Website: bh-photo
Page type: payment
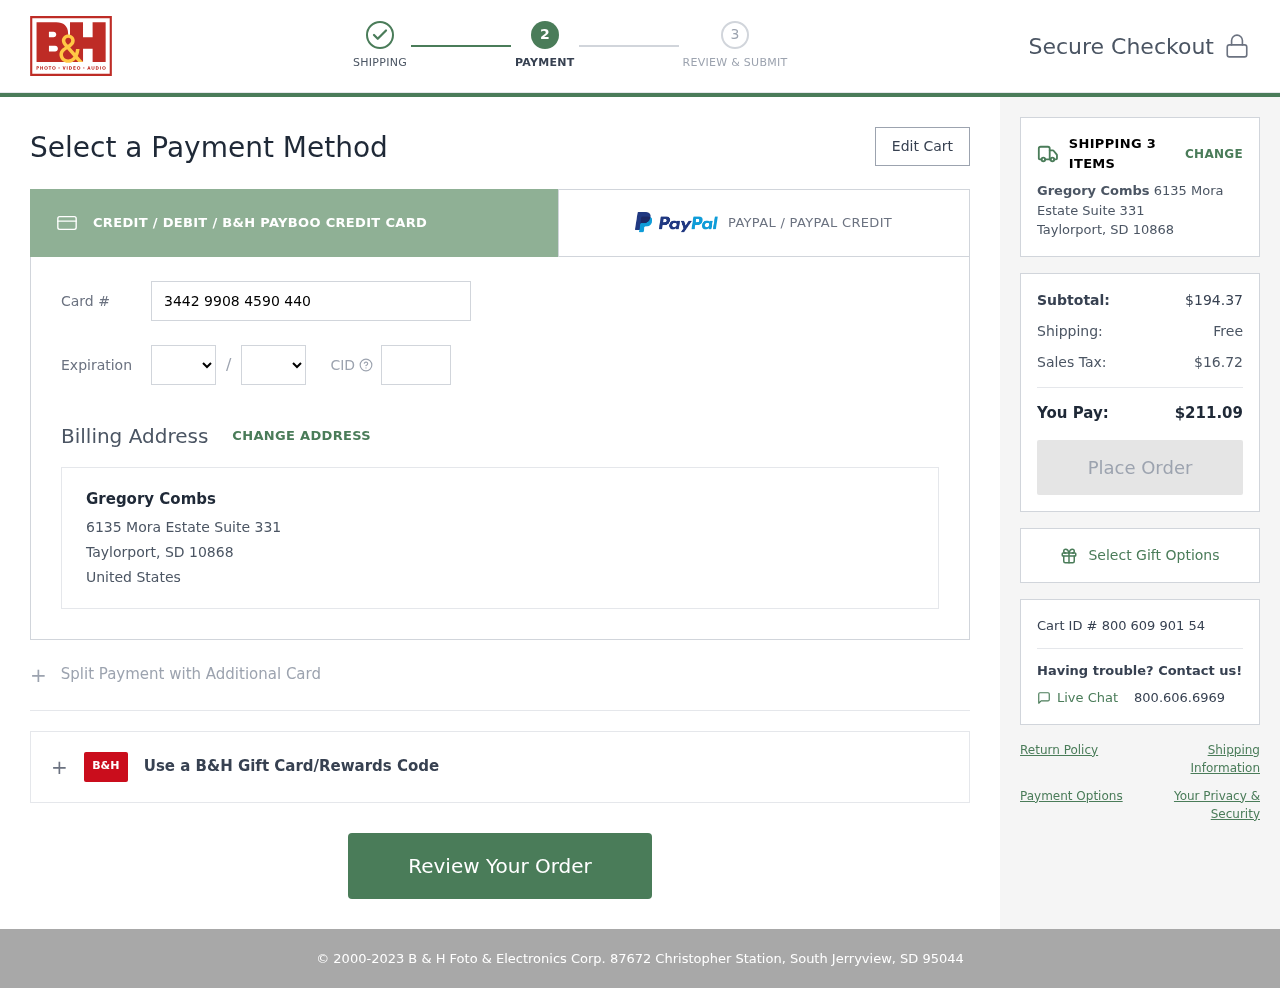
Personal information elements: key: PII_CARD_CVV
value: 7177
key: PII_CARD_EXPIRY_MONTH
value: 07
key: PII_CARD_EXPIRY_YEAR
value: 26
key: PII_CARD_NUMBER
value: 3442 9908 4590 440
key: PII_CITY_STATE_ZIP
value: Taylorport, SD 10868
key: PII_COUNTRY
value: United States
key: PII_FULLNAME
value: Gregory Combs
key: PII_STREET
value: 6135 Mora Estate Suite 331
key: PII_FULLNAME2
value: Gregory Combs
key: PII_CITY
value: Taylorport
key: PII_STATE_ABBR
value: SD
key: PII_POSTCODE
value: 10868
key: PII_POSTCODE_FULL
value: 10868
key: PII_CITY_STATE
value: Taylorport, SD
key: PII_POSTCODE_NUMERIC
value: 10868
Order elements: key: ORDER_NUM_ITEMS
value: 3
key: ORDER_SUBTOTAL
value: $194.37
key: ORDER_SHIPPING_COST
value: Free
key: ORDER_TAX
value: $16.72
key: ORDER_TOTAL
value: $211.09
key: ORDER_ID
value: Cart ID # 800 609 901 54